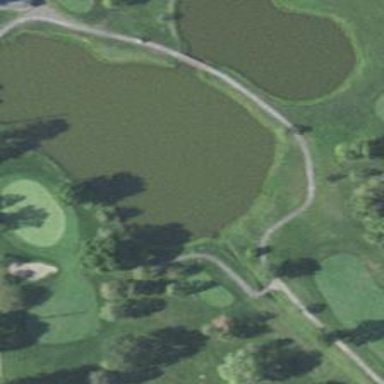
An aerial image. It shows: Water hazard on golf course. The hazard is natural water feature.